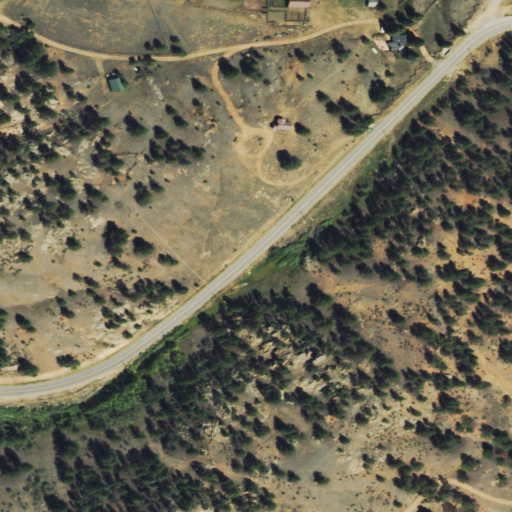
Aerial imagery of valley in Colorado named Marksbury Gulch containing evergreen forest, open development, grassland, shrub, low intensity development, woody wetlands, and medium intensity development